A bearing vibration time series has been folded into this square grayscale image, one row per segment of consecutive samples. Classify the bearing condition as one of: normal, inner_race, outer_race, ball.
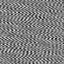
Answer: ball